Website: crate-barrel
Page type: delivery-shipping
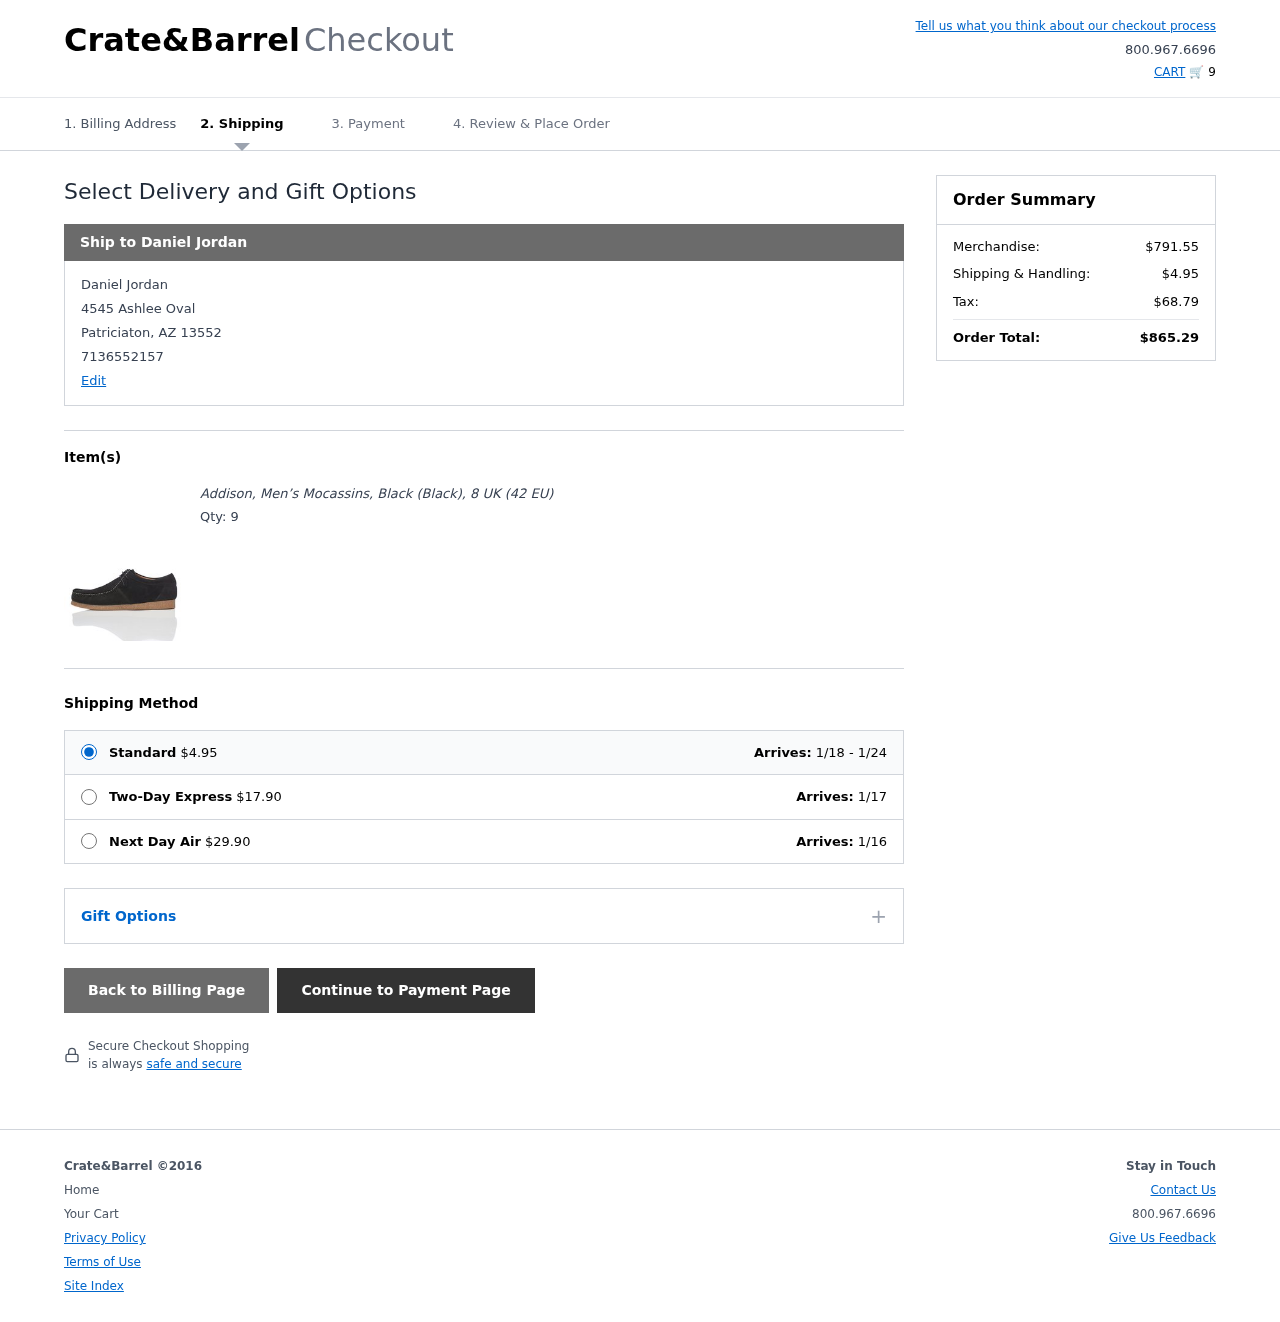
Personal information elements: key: PII_CITY
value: Patriciaton
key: PII_FULLNAME
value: Daniel Jordan
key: PII_PHONE
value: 7136552157
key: PII_POSTCODE
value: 13552
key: PII_STATE_ABBR
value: AZ
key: PII_STREET
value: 4545 Ashlee Oval
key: PII_FULLNAME2
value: Daniel Jordan
Product elements: key: PRODUCT1_NAME
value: Addison, Men’s Mocassins, Black (Black), 8 UK (42 EU)
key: PRODUCT1_QUANTITY
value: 9
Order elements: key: ORDER_NUM_ITEMS
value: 9
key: ORDER_SHIPPING_COST
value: $4.95
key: ORDER_DELIVERY_DATE_RANGE
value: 1/18 - 1/24
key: ORDER_SHIPPING_COST_EXPRESS
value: $17.90
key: ORDER_SHIPPING_DATE_EXPRESS
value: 1/17
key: ORDER_SHIPPING_COST_NEXT_DAY
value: $29.90
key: ORDER_SHIPPING_DATE_NEXT_DAY
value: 1/16
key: ORDER_SUBTOTAL
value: $791.55
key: ORDER_SHIPPING_COST2
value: $4.95
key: ORDER_TAX
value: $68.79
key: ORDER_TOTAL
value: $865.29